RGB frame:
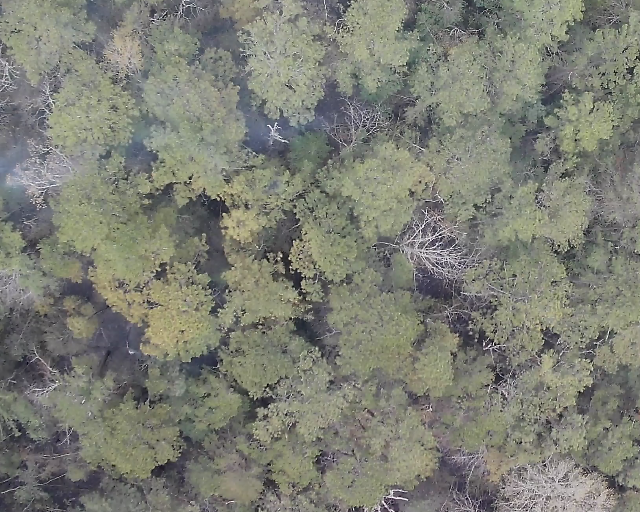
Thermal frame:
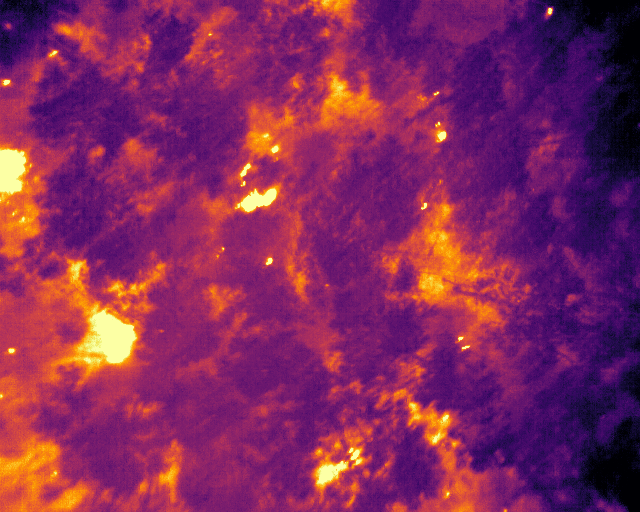
Captured: 2026-02-26 03:07:23
Pixels at or above 80 °C: 311 (fraction of frame: 0.0009491)